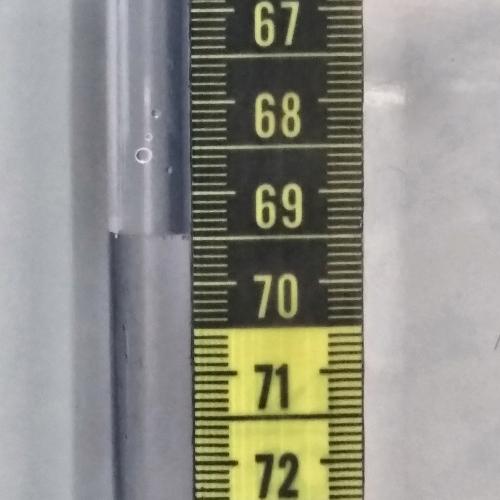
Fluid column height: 69.5 cm